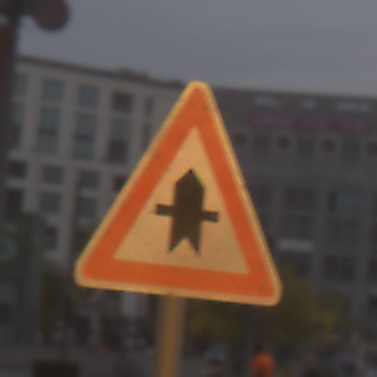
Verkehrszeichen: Vorfahrt
Umgebung: Outdoor, Urban
Tageszeit: MorningAfternoon
Wetter: Overcast
Licht: Natural
Jahreszeit: NotSpecified
Kontrast: LowContrast